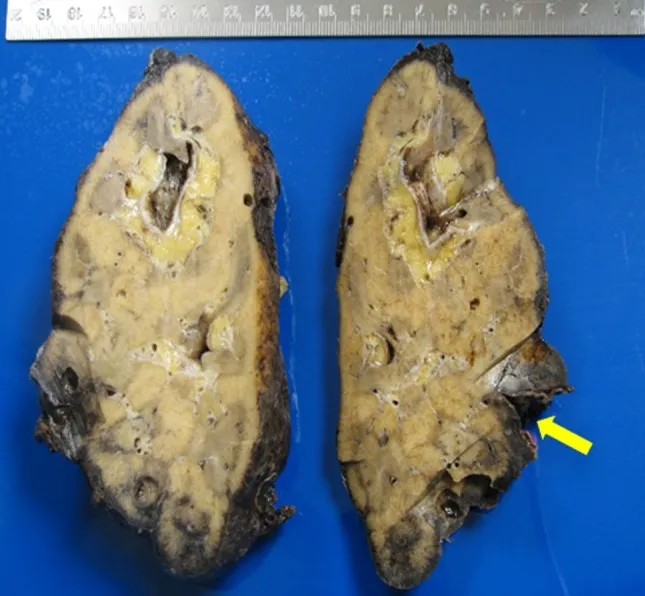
Gross photograph of the bivalved left kidney. Arrow points to interpolar area of parenchymal rupture at the lateral aspect of the kidney.
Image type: medical_photograph (other_medical_photograph)